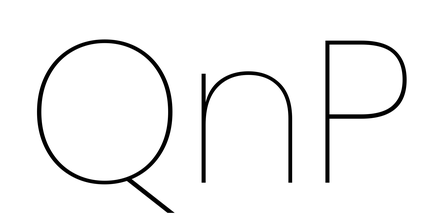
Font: Poppins-Thin